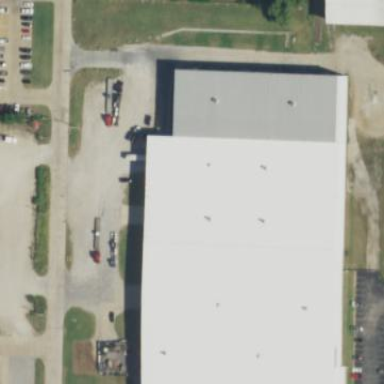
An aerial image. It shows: Factory building.